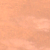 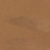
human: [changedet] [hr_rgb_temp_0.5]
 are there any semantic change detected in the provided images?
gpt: There is no change to mention.